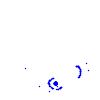
Particle: pion